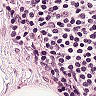
Metastatic tissue present: no